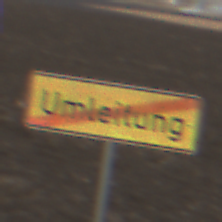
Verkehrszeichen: EndeDerUmleitungsankuendigung
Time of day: MorningAfternoon
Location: Outdoor (Nature)
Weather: Overcast
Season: NotSpecified
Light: Natural